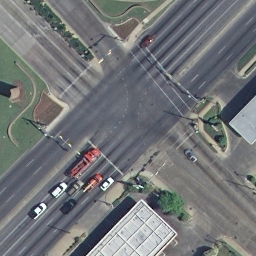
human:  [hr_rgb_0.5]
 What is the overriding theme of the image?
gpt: intersection